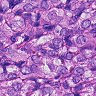
Metastatic tissue present: yes